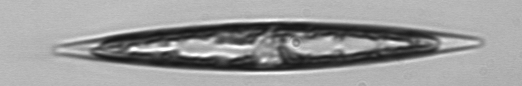
Label: Pleurosigma